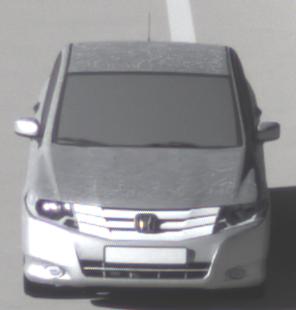
Make: Honda
Model: City
Detailed model: Gen. 6
Model produced from: 2008
Model produced until: 2013
Doors: 4
Color: white
Road condition: dry road
Daytime: morning or afternoon
Contrast: high contrast